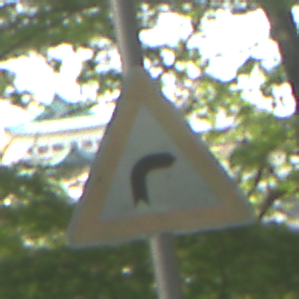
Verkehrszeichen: KurveRechts
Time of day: MorningAfternoon
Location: Outdoor (RoadRail)
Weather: Clear
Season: NotSpecified
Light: Natural